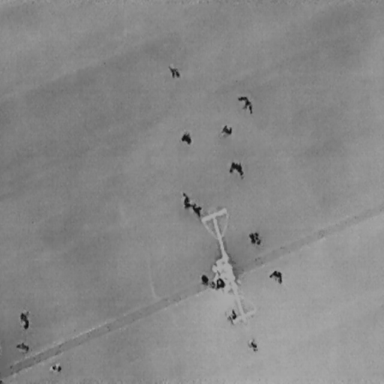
There are 15 People in the infrared image.